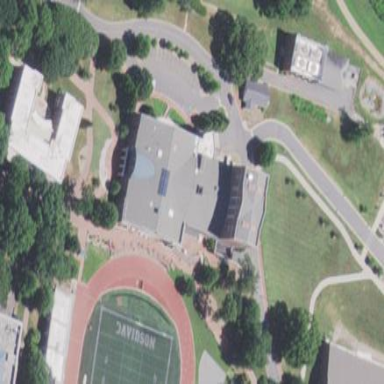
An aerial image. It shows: College building.